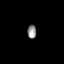
Tissue: prostate
Cell type: T cells
Senescence score: 0.891
Nuclear area (px): 118
Mean DAPI intensity: 146.127